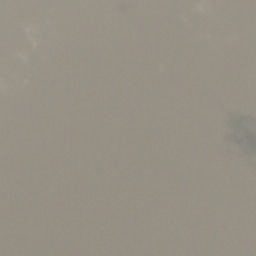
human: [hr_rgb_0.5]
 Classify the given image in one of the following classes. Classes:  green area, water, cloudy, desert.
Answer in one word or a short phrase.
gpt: cloudy